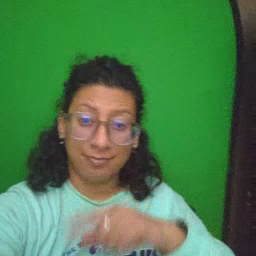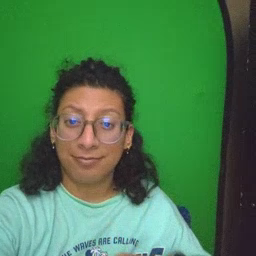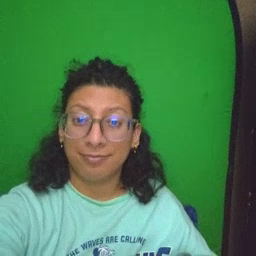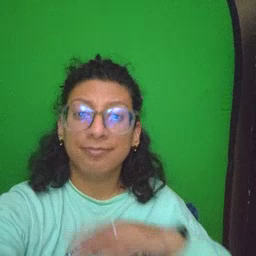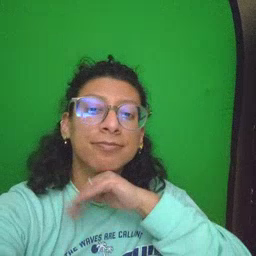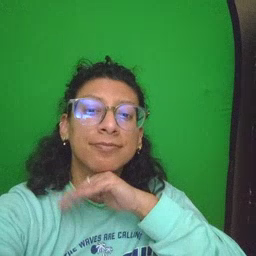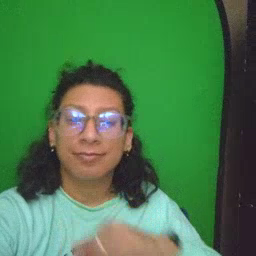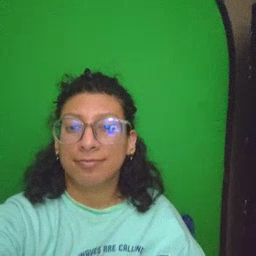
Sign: pig